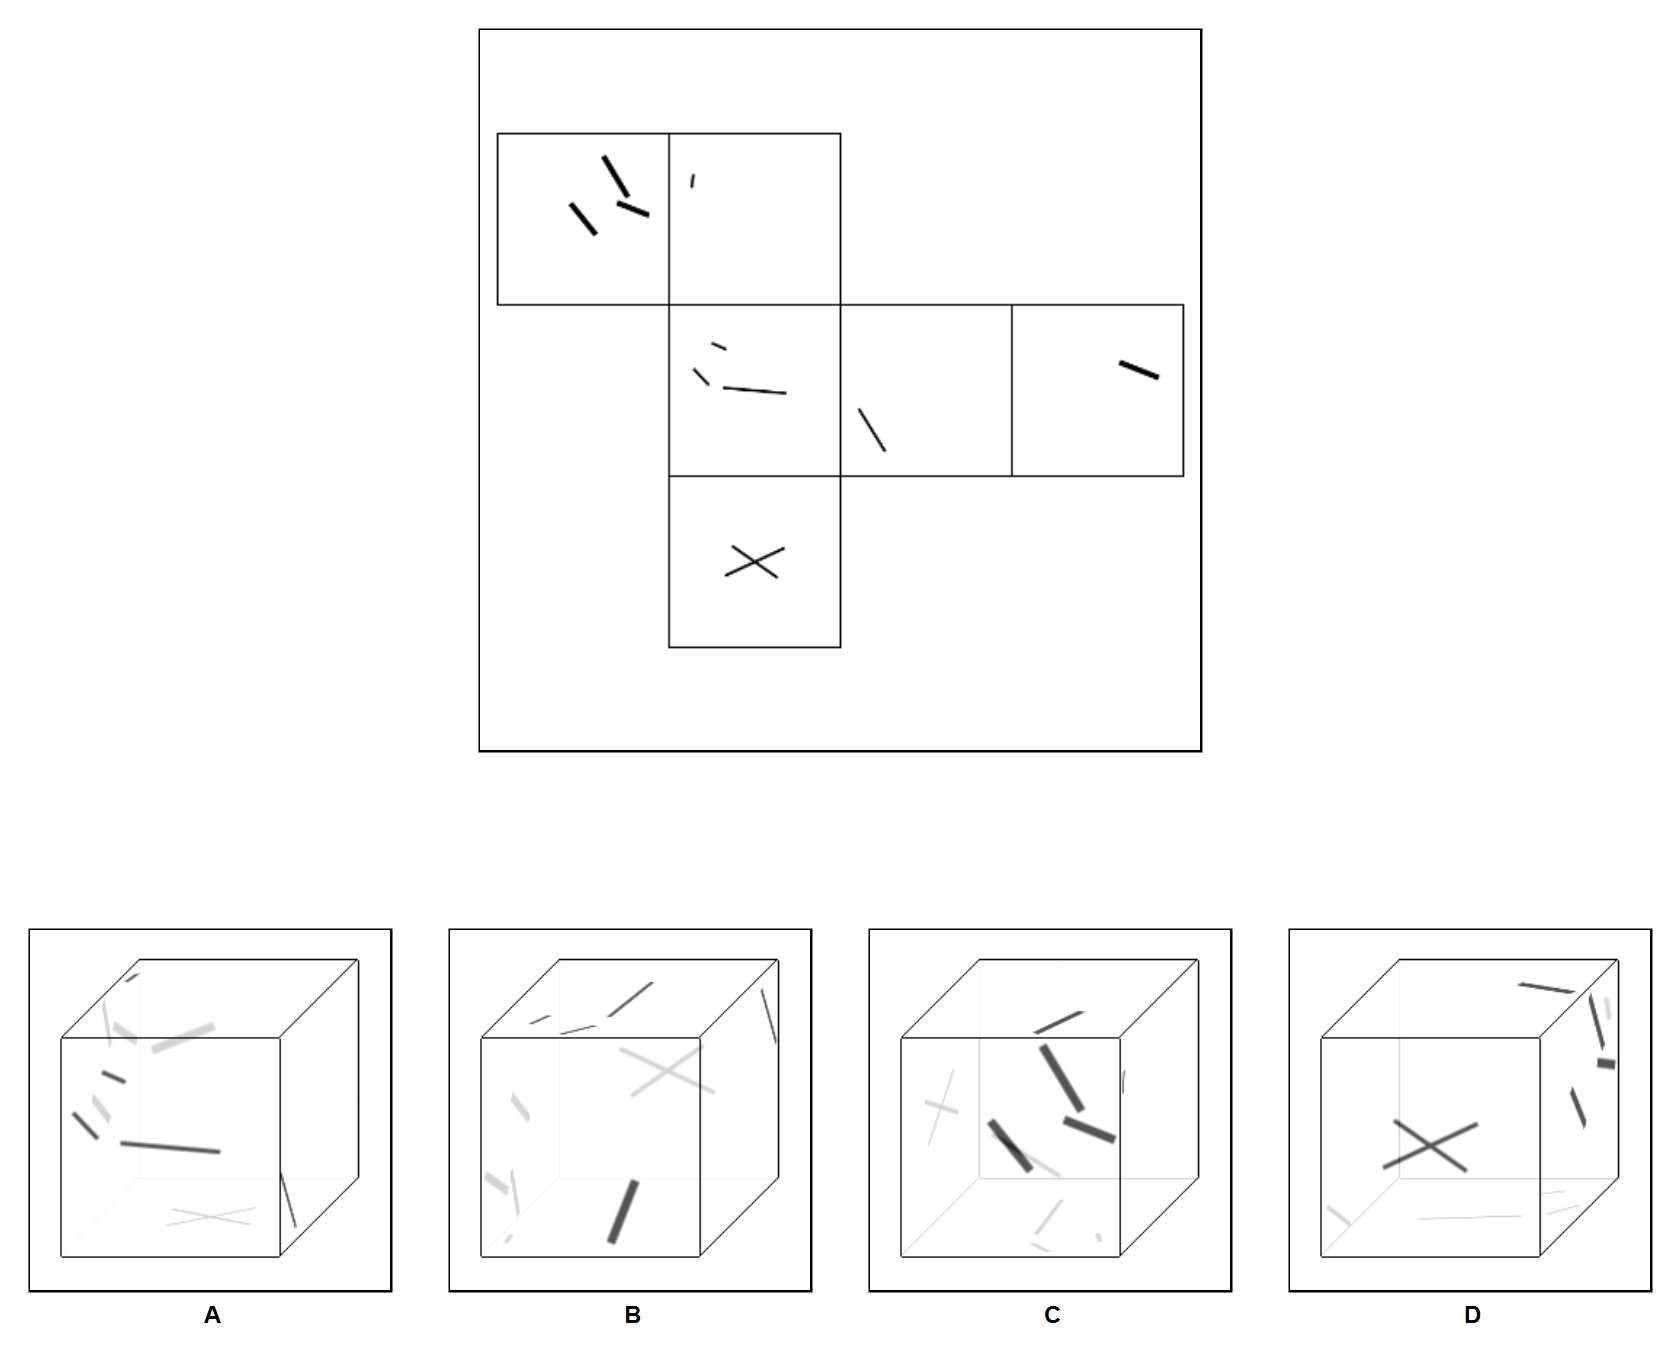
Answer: B